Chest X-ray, AP view. Patient: 57 years old, sex M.
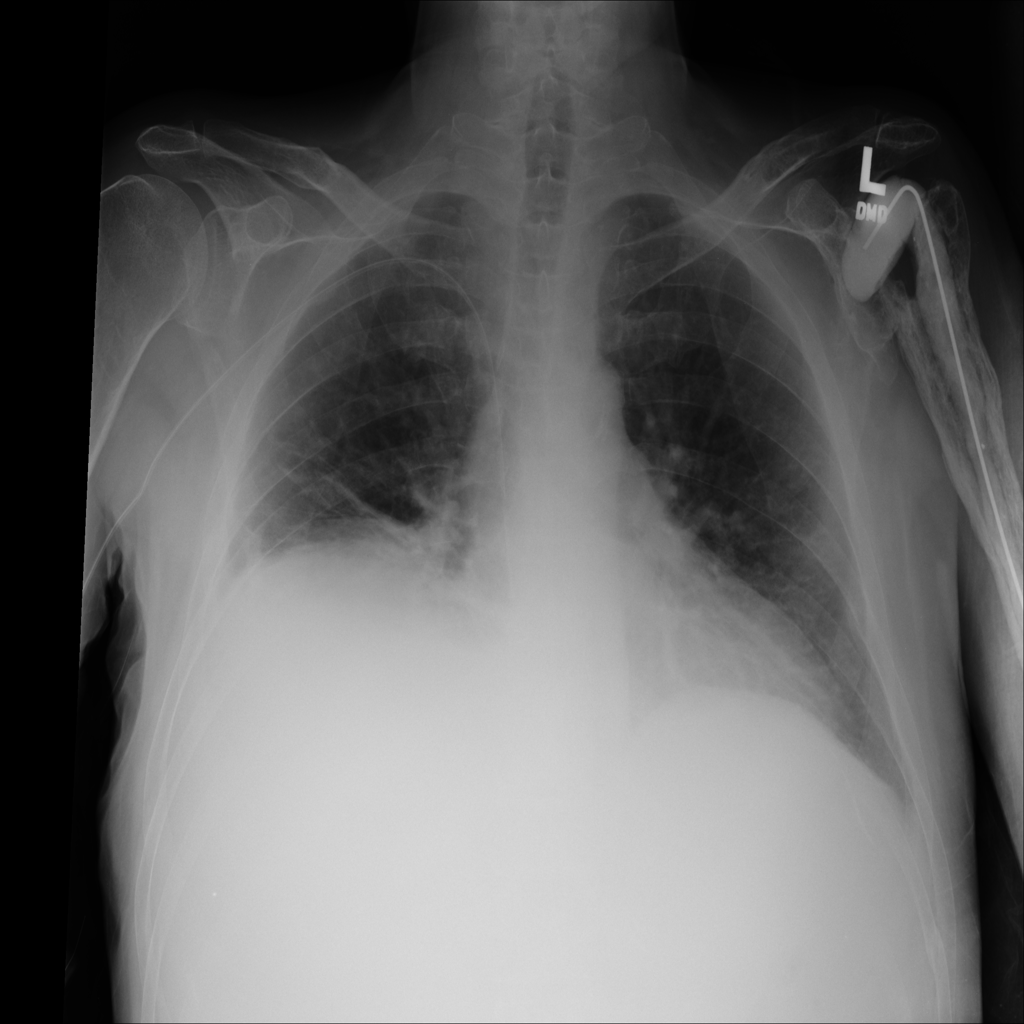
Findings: Atelectasis